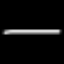
Label: line